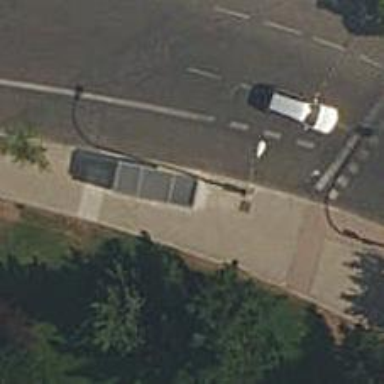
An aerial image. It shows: Bus stop with shelter. It is platform for public transport.